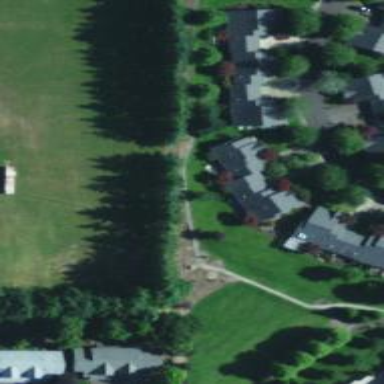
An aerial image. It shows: Footway along the road.